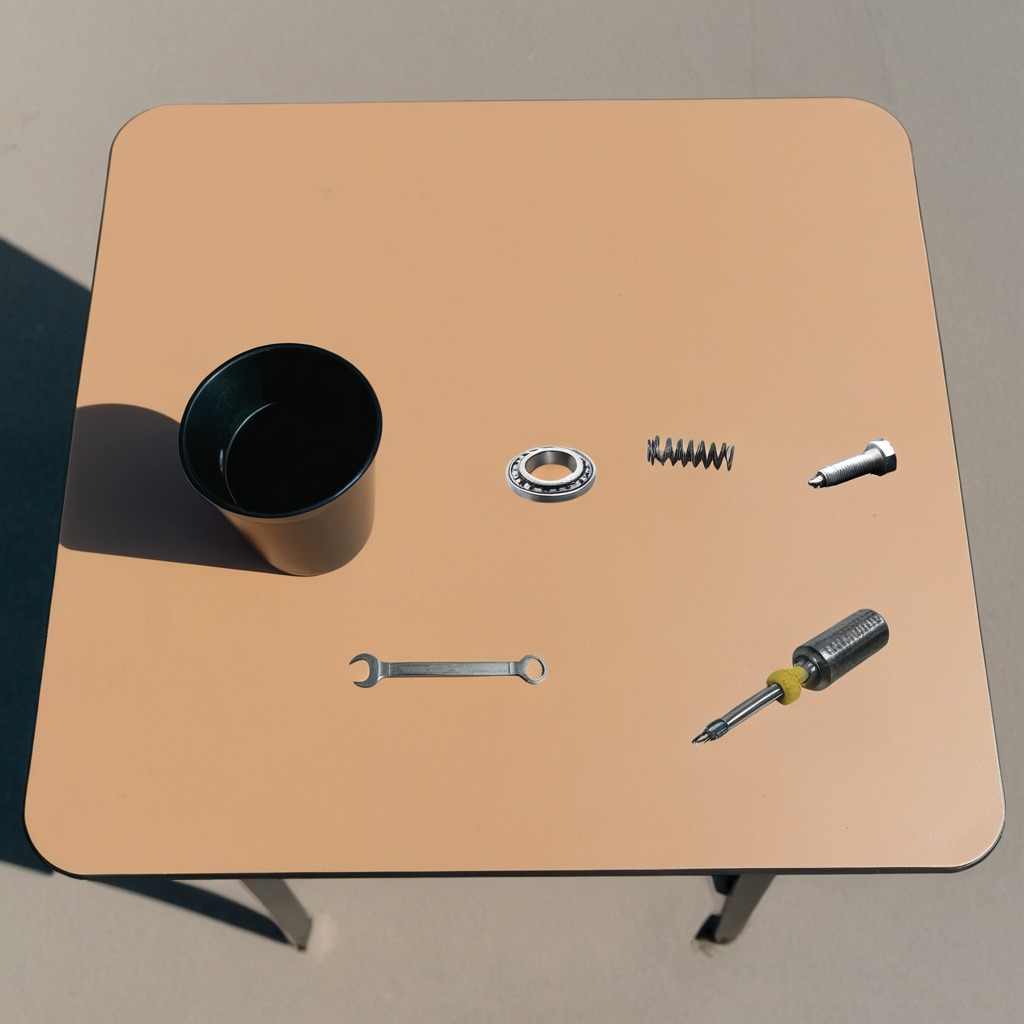
A ball bearing, a machine screw, a coiled metal spring, a screwdriver, and a wrench are lying on the table.